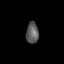
Tissue: lung
Cell type: Myeloid cells
Senescence score: 0.241
Nuclear area (px): 262
Mean DAPI intensity: 89.626